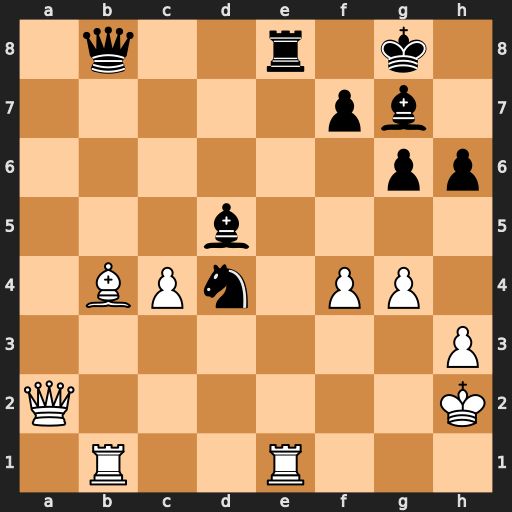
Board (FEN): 1q2r1k1/5pb1/6pp/3b4/1BPn1PP1/7P/Q6K/1R2R3
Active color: w
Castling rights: -
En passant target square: -
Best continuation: Bd6 Re2+ Rxe2 Qxd6 Re8+ Kh7 cxd5 Qxf4+ Kh1